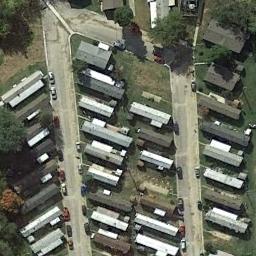
Label: residential